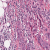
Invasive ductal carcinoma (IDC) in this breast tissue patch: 0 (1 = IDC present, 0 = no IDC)